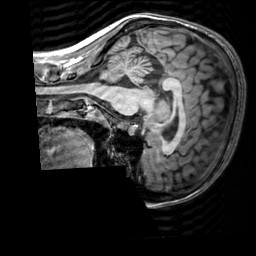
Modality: T1w
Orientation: sagittal
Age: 24
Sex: female
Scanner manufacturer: siemens
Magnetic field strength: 3 T
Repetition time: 2.3 s
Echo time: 0.00303 s